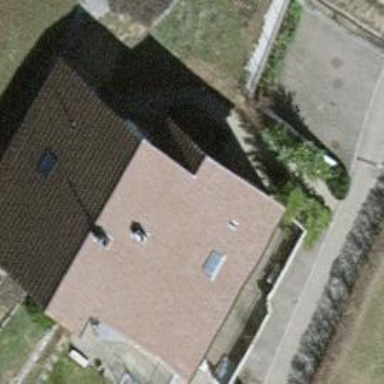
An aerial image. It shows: Simple house.